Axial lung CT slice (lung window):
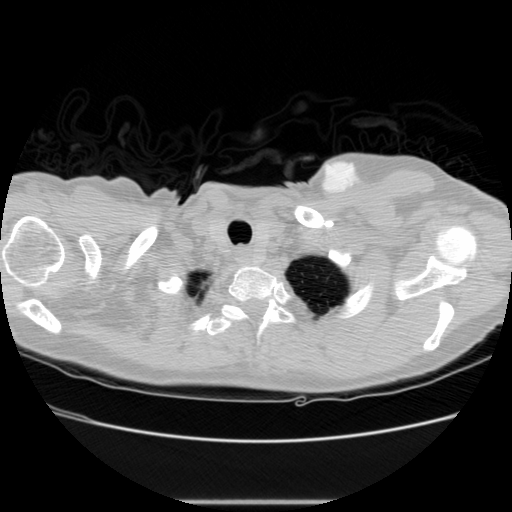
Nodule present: no